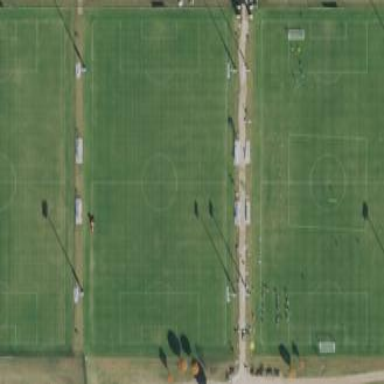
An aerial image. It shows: Soccer pitch for outdoor sports and leisure activities.